Question: I'm creating an HTML file containing a table with alternating row colors. One of the columns in this table is a set of cells containing sub-tables. My problem is that I can't get the sub-tables to have the same background color as the row in which they're a member. I've tried having a CSS class with
'''
background-color: transparent;
'''
but that doesn't seem to change anything at all.
It might be easier to understand the problem with a visual. I fuzzed-out the text and circled the sub-tables to highlight them. Basically, I need those white areas within the rows with a gray background to also have gray backgrounds (for their entire table) so you can't really tell it's a separate table.

Also, this has to work in IE. I know, I know, but...that's how it is.
Thanks!
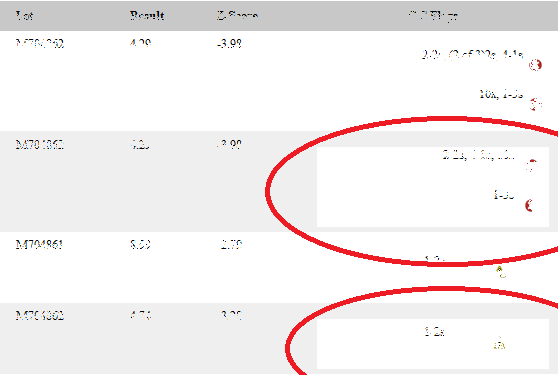
Answer: Use '* css selector':
'''
table tr.row1 td * {
background-color: COLOR1;
}
table tr.row2 td * {
background-color: COLOR2;
}
'''